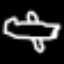
Label: airplane